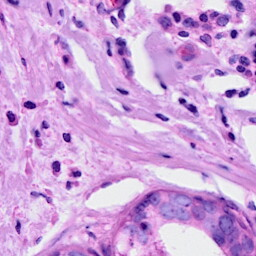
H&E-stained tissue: Breast